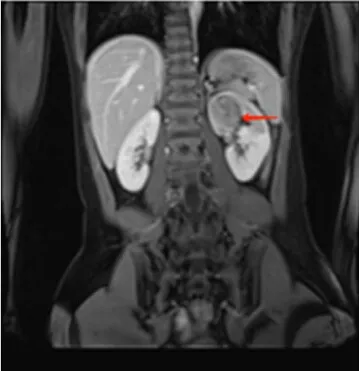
Coronal plane.
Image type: radiology (mri)